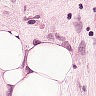
Metastatic tissue present: yes